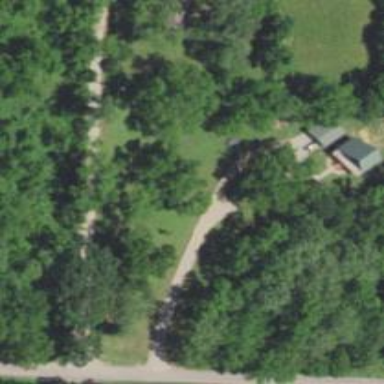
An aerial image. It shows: Driveway leading to service road.